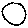
Label: circle